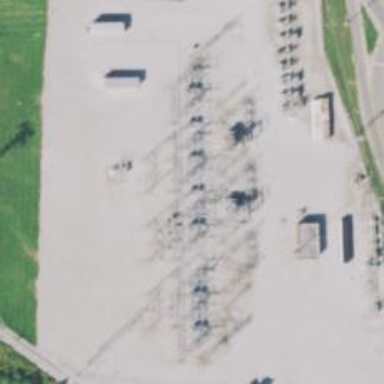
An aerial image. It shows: Switch for power supply.